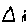
Label: triangle